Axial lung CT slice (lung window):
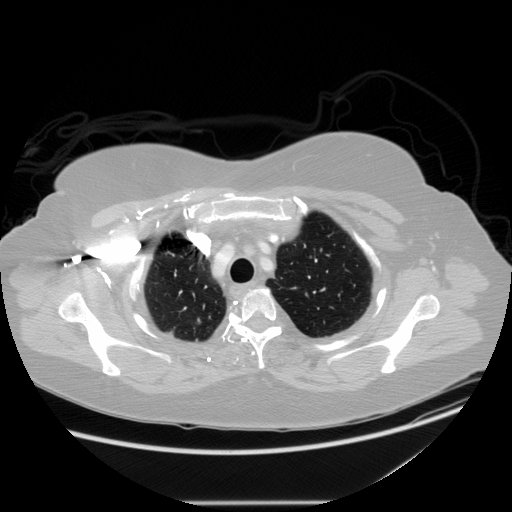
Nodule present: no